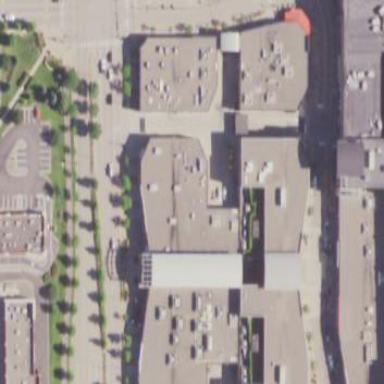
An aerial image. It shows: Retail building.